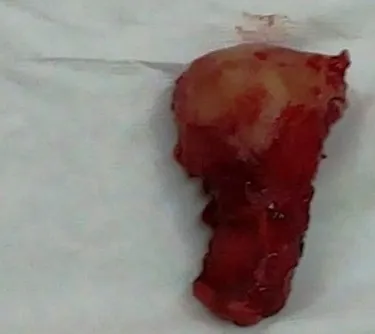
Macroscopic view of total hysterectomy specimen.
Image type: medical_photograph (other_medical_photograph)